Field crop: tomato
Growth stage: 2
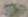
Species: solanum